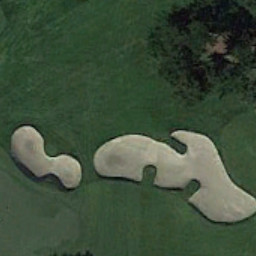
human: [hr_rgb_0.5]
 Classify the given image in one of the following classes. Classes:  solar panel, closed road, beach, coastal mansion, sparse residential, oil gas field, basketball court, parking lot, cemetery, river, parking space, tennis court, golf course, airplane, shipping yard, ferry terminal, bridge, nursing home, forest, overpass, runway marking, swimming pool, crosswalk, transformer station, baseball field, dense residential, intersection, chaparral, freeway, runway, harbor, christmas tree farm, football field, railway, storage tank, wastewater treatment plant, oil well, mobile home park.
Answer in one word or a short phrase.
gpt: golf course